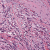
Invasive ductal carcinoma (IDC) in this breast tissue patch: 1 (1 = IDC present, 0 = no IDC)